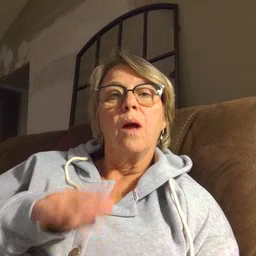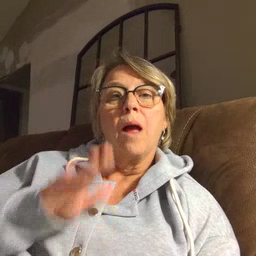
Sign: snow